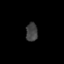
Tissue: skin
Cell type: Epithelial cells
Senescence score: 0.2787
Nuclear area (px): 216
Mean DAPI intensity: 64.051